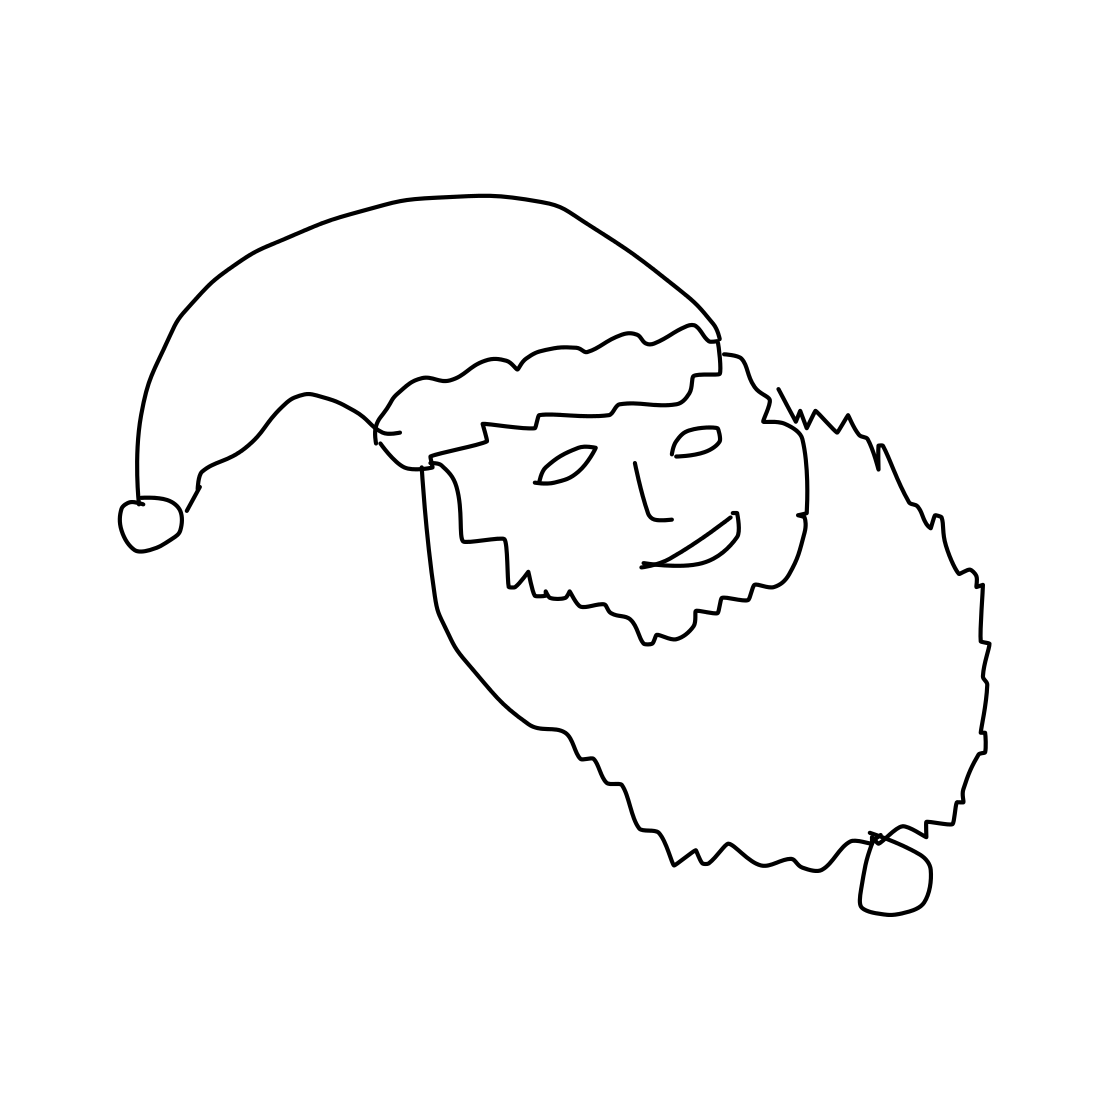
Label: santa claus